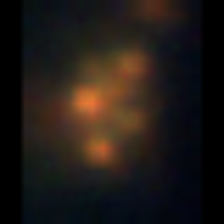
Taxon: Unknown_detritus
Group: Unknown